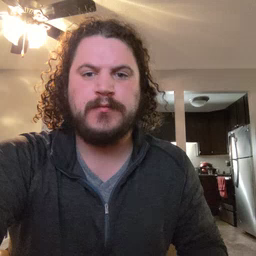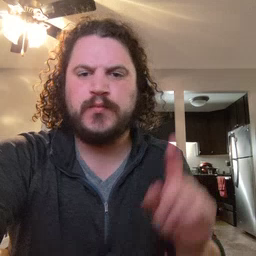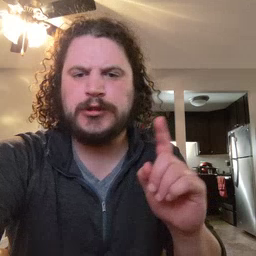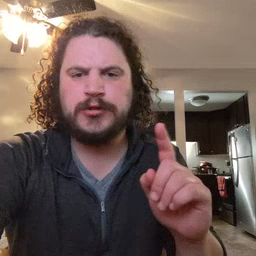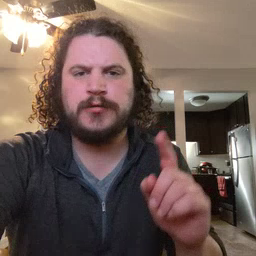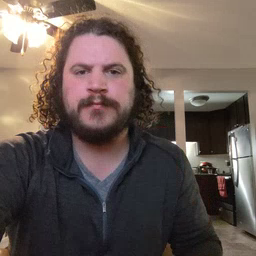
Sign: where